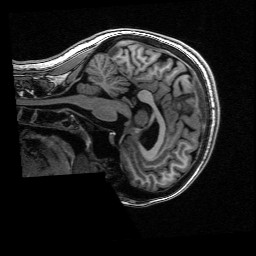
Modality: T1w
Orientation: sagittal
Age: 21
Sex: female
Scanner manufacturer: siemens
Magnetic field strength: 3 T
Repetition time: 2.53 s
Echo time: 0.00126 s